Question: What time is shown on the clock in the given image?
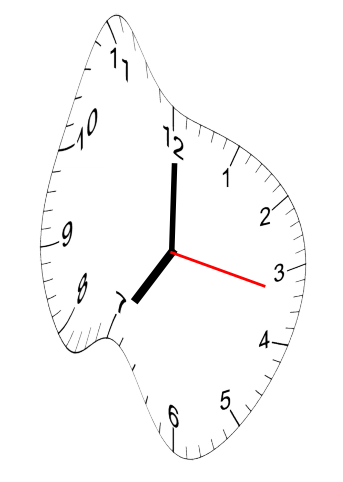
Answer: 07:00:17